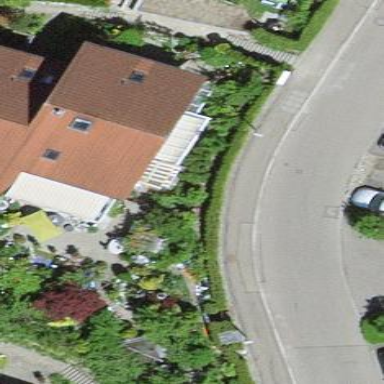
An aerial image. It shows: House with gabled roof oriented across.